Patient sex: F
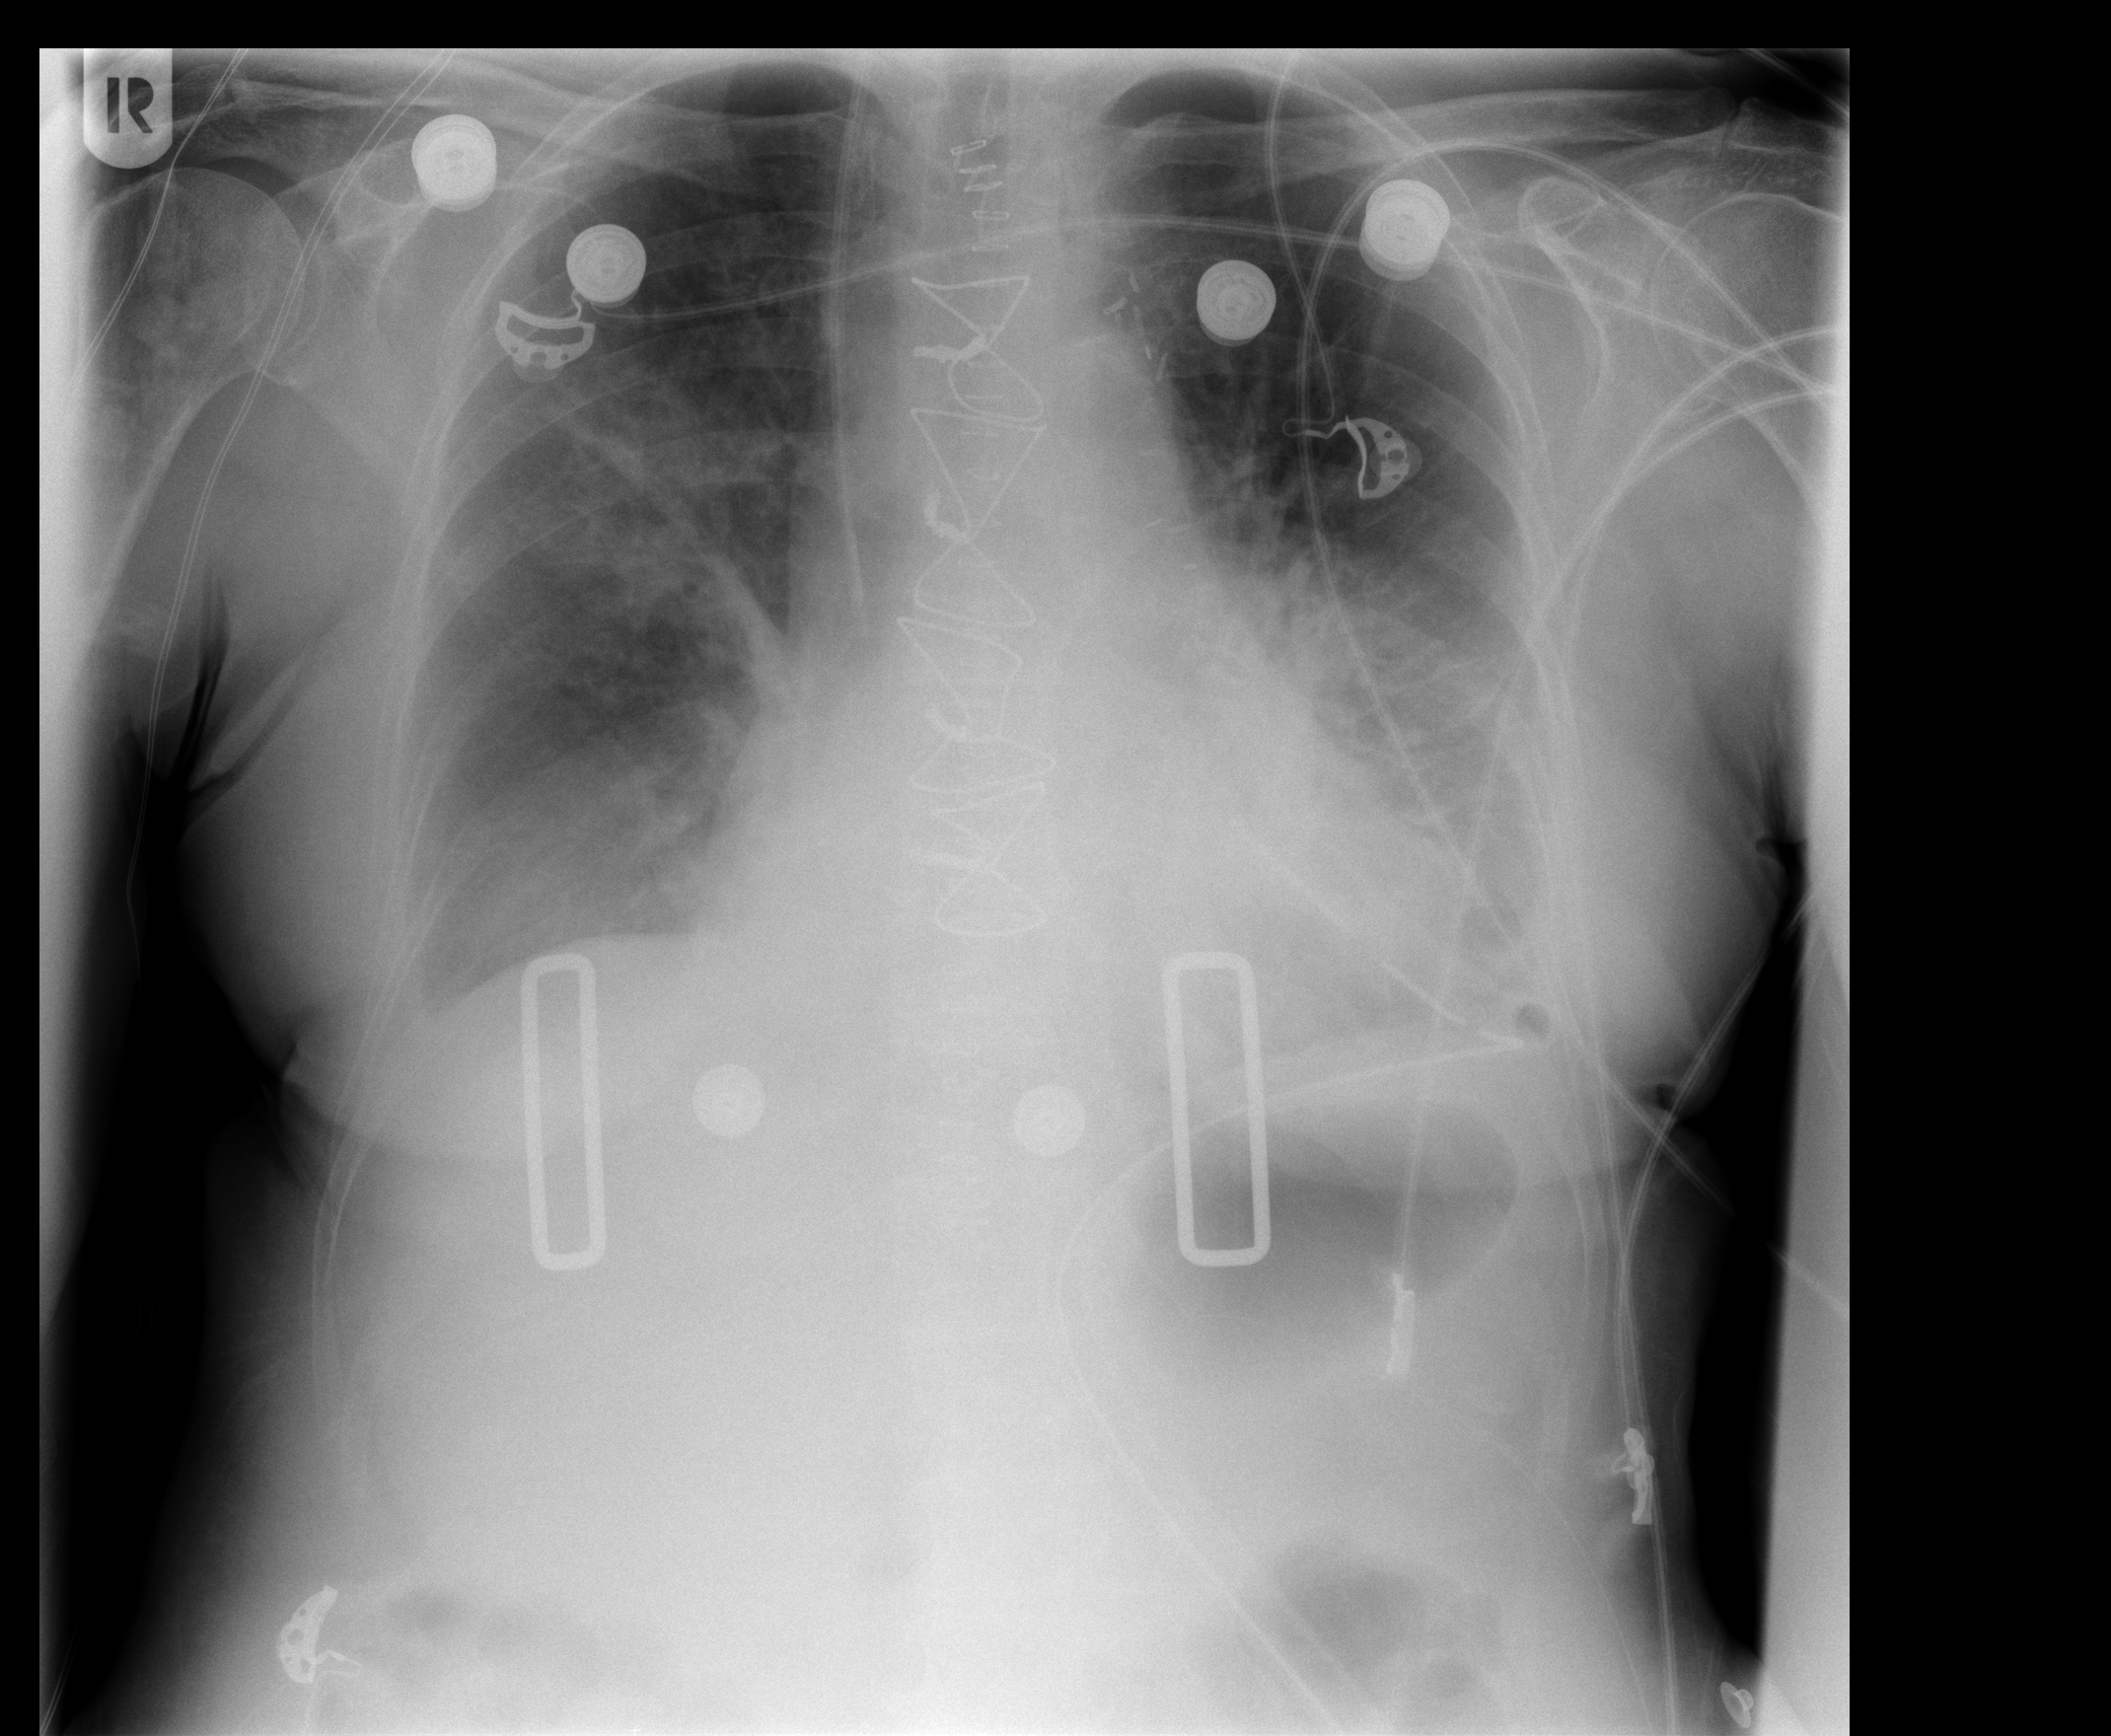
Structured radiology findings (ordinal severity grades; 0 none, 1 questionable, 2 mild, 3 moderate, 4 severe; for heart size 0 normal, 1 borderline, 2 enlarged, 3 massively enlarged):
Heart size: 2
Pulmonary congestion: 2
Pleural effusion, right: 1
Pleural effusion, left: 2
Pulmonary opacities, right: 2
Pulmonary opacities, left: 2
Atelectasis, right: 2
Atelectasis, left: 2